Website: home-depot
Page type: review-order
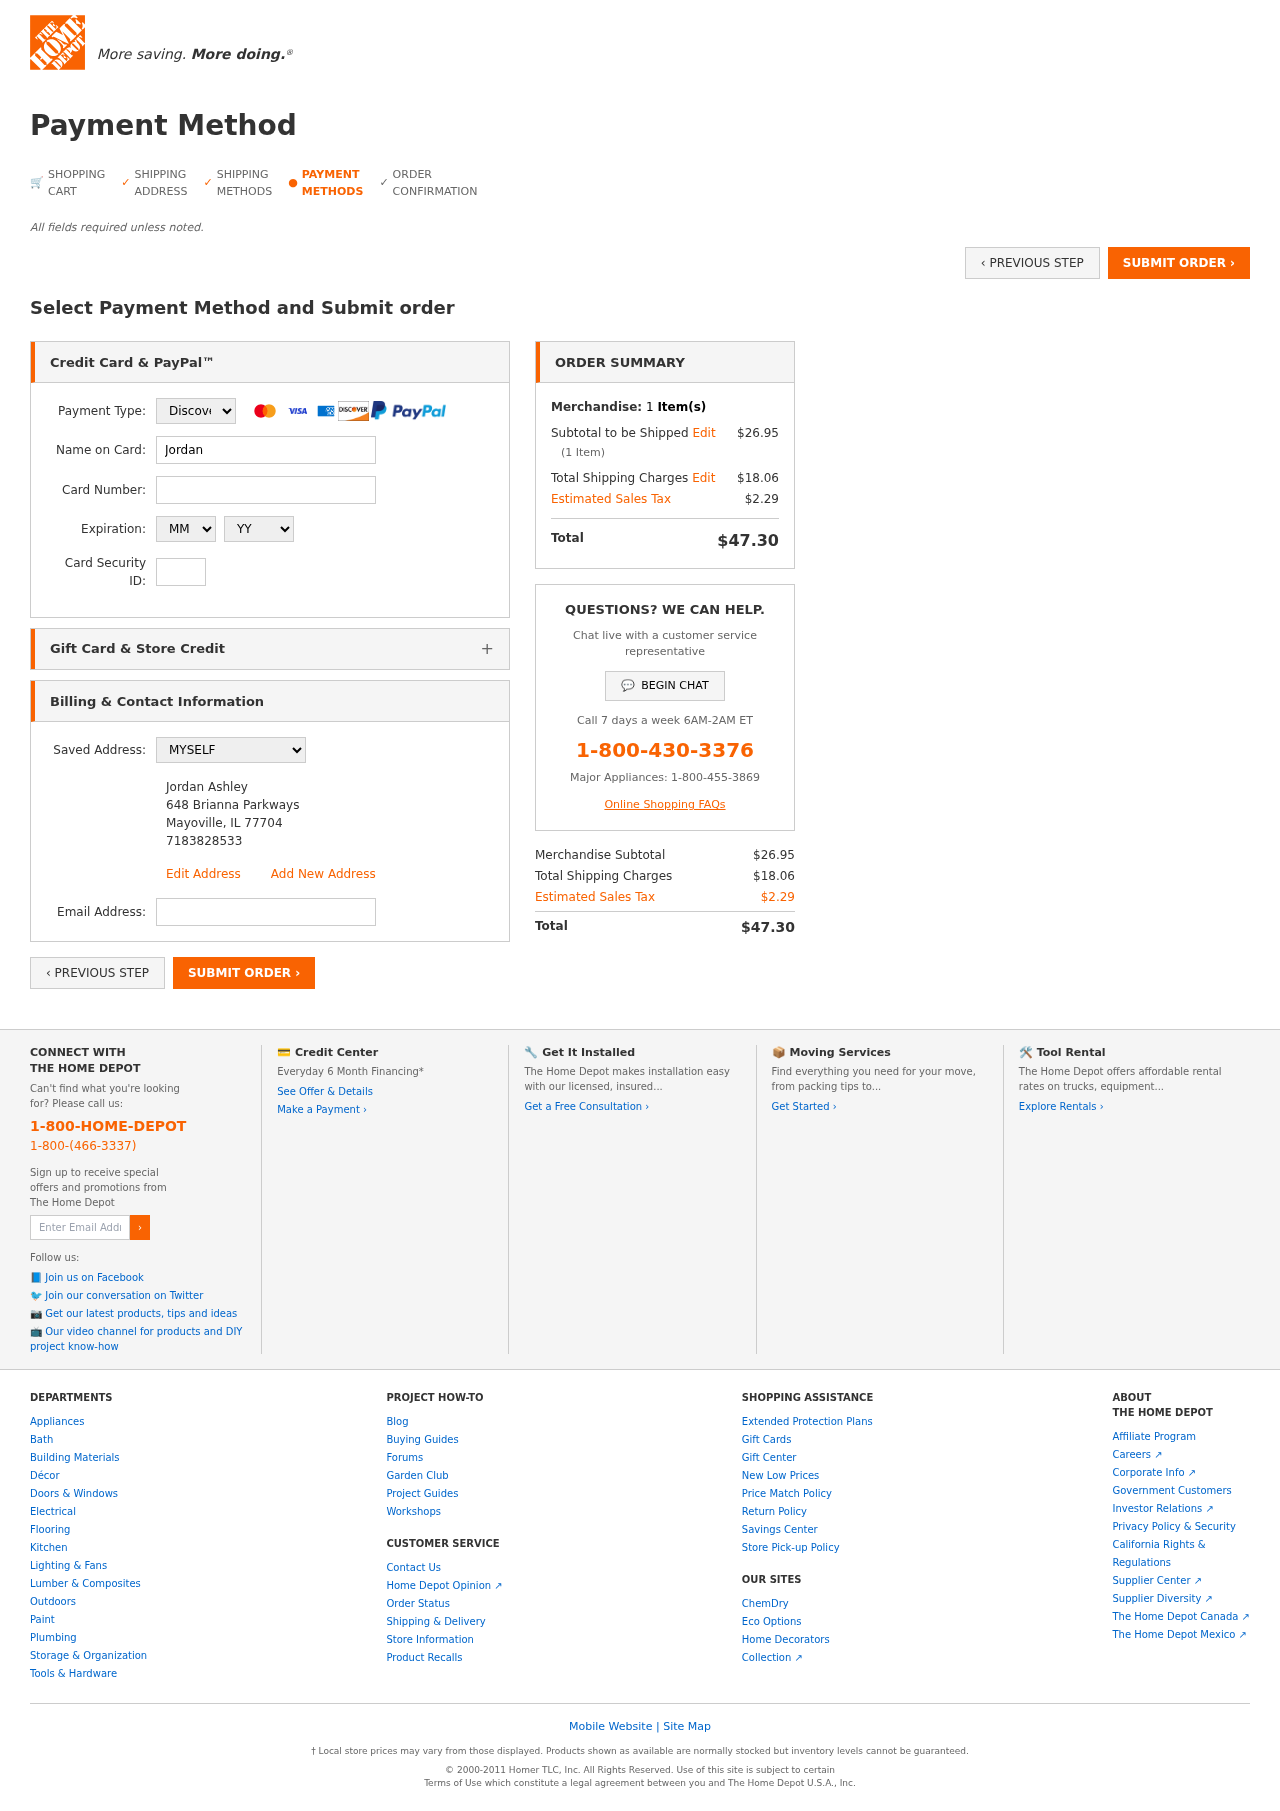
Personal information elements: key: PII_CARD_CVV
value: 145
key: PII_CARD_EXPIRY_MONTH
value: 04
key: PII_CARD_EXPIRY_YEAR
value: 30
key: PII_CARD_NUMBER
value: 6511 4163 5557 8847
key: PII_CARD_TYPE
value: Discover
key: PII_EMAIL
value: jordan.ashley@yahoo.com
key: PII_FULLNAME
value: Jordan Ashley
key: PII_FULLNAME2
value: Jordan Ashley
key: PII_STREET2
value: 648 Brianna Parkways
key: PII_CITY2
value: Mayoville
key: PII_STATE_ABBR2
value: IL
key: PII_POSTCODE2
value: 77704
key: PII_PHONE2
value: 7183828533
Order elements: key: ORDER_NUM_ITEMS
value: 1
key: ORDER_SUBTOTAL
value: $26.95
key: ORDER_NUM_ITEMS2
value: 1
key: ORDER_SHIPPING_COST
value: $18.06
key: ORDER_TAX
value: $2.29
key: ORDER_TOTAL
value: $47.30
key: ORDER_SUBTOTAL2
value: $26.95
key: ORDER_SHIPPING_COST2
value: $18.06
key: ORDER_TAX2
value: $2.29
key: ORDER_TOTAL2
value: $47.30